Interaction volume radius: 10 \u00c5
Interaction volume height: 10 \u00c5
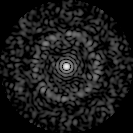
Disorder parameter: 0.8541